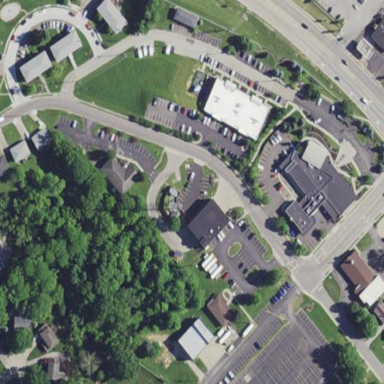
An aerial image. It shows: Commercial area.